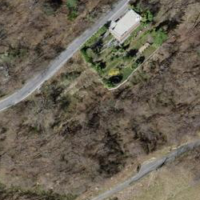
EUNIS habitat code: 41
Species observed at this site:
Oxalis corniculata
Campanula persicifolia